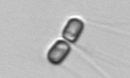
Label: Chaetoceros